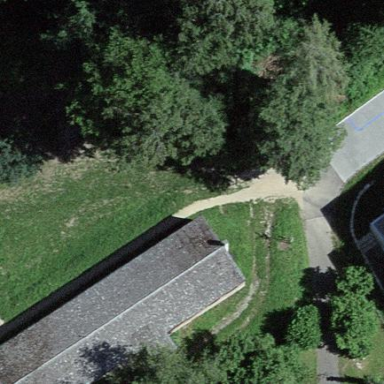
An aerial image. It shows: Building used for shooting sports.